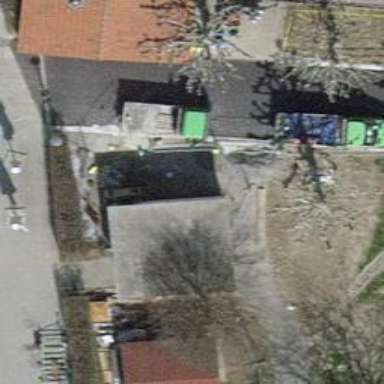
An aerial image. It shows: Toilets.